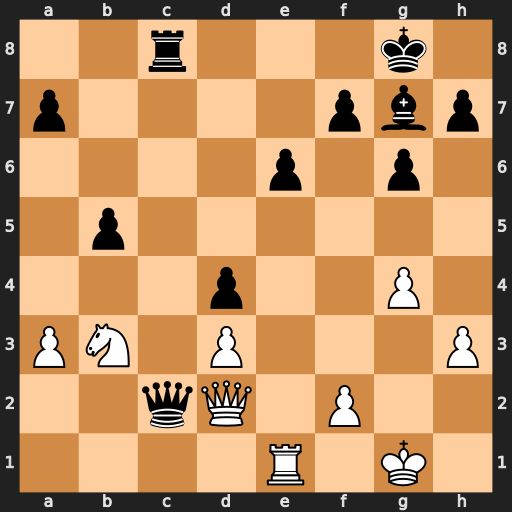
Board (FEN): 2r3k1/p4pbp/4p1p1/1p6/3p2P1/PN1P3P/2qQ1P2/4R1K1
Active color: w
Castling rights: -
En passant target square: -
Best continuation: Rc1 Qxb3 Rxc8+